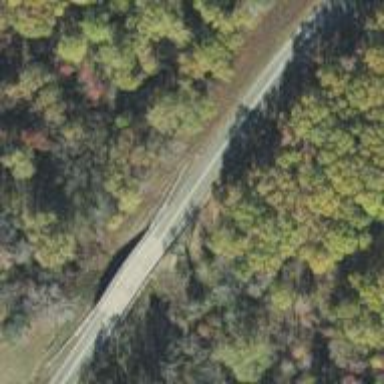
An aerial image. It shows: Secondary road bridge with beam structure.